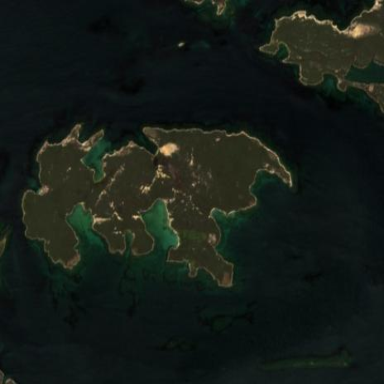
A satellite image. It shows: Island with natural coastline.